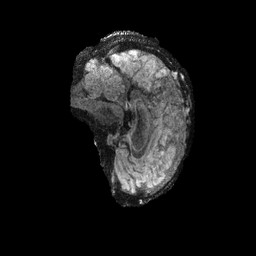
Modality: FLAIR
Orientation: sagittal
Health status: ill
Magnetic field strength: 3 T